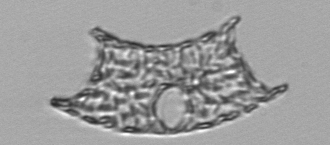
Label: Eucampia